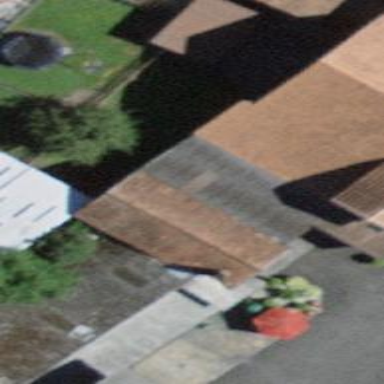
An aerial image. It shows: Barn.